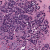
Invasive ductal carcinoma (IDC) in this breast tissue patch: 0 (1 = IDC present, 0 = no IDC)